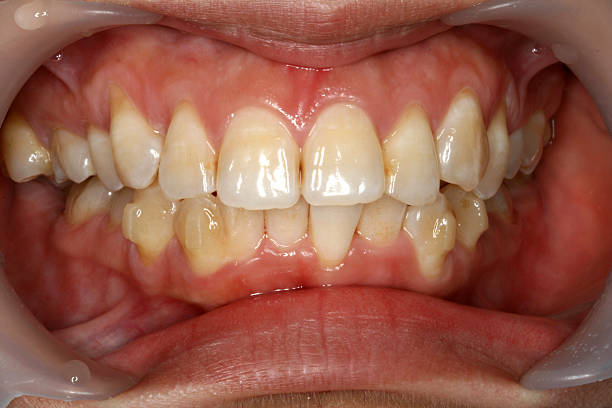
Condition: Gingivitis